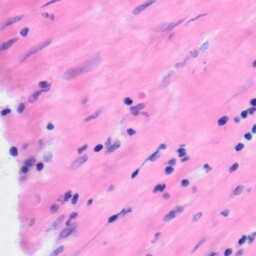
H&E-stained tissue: Liver